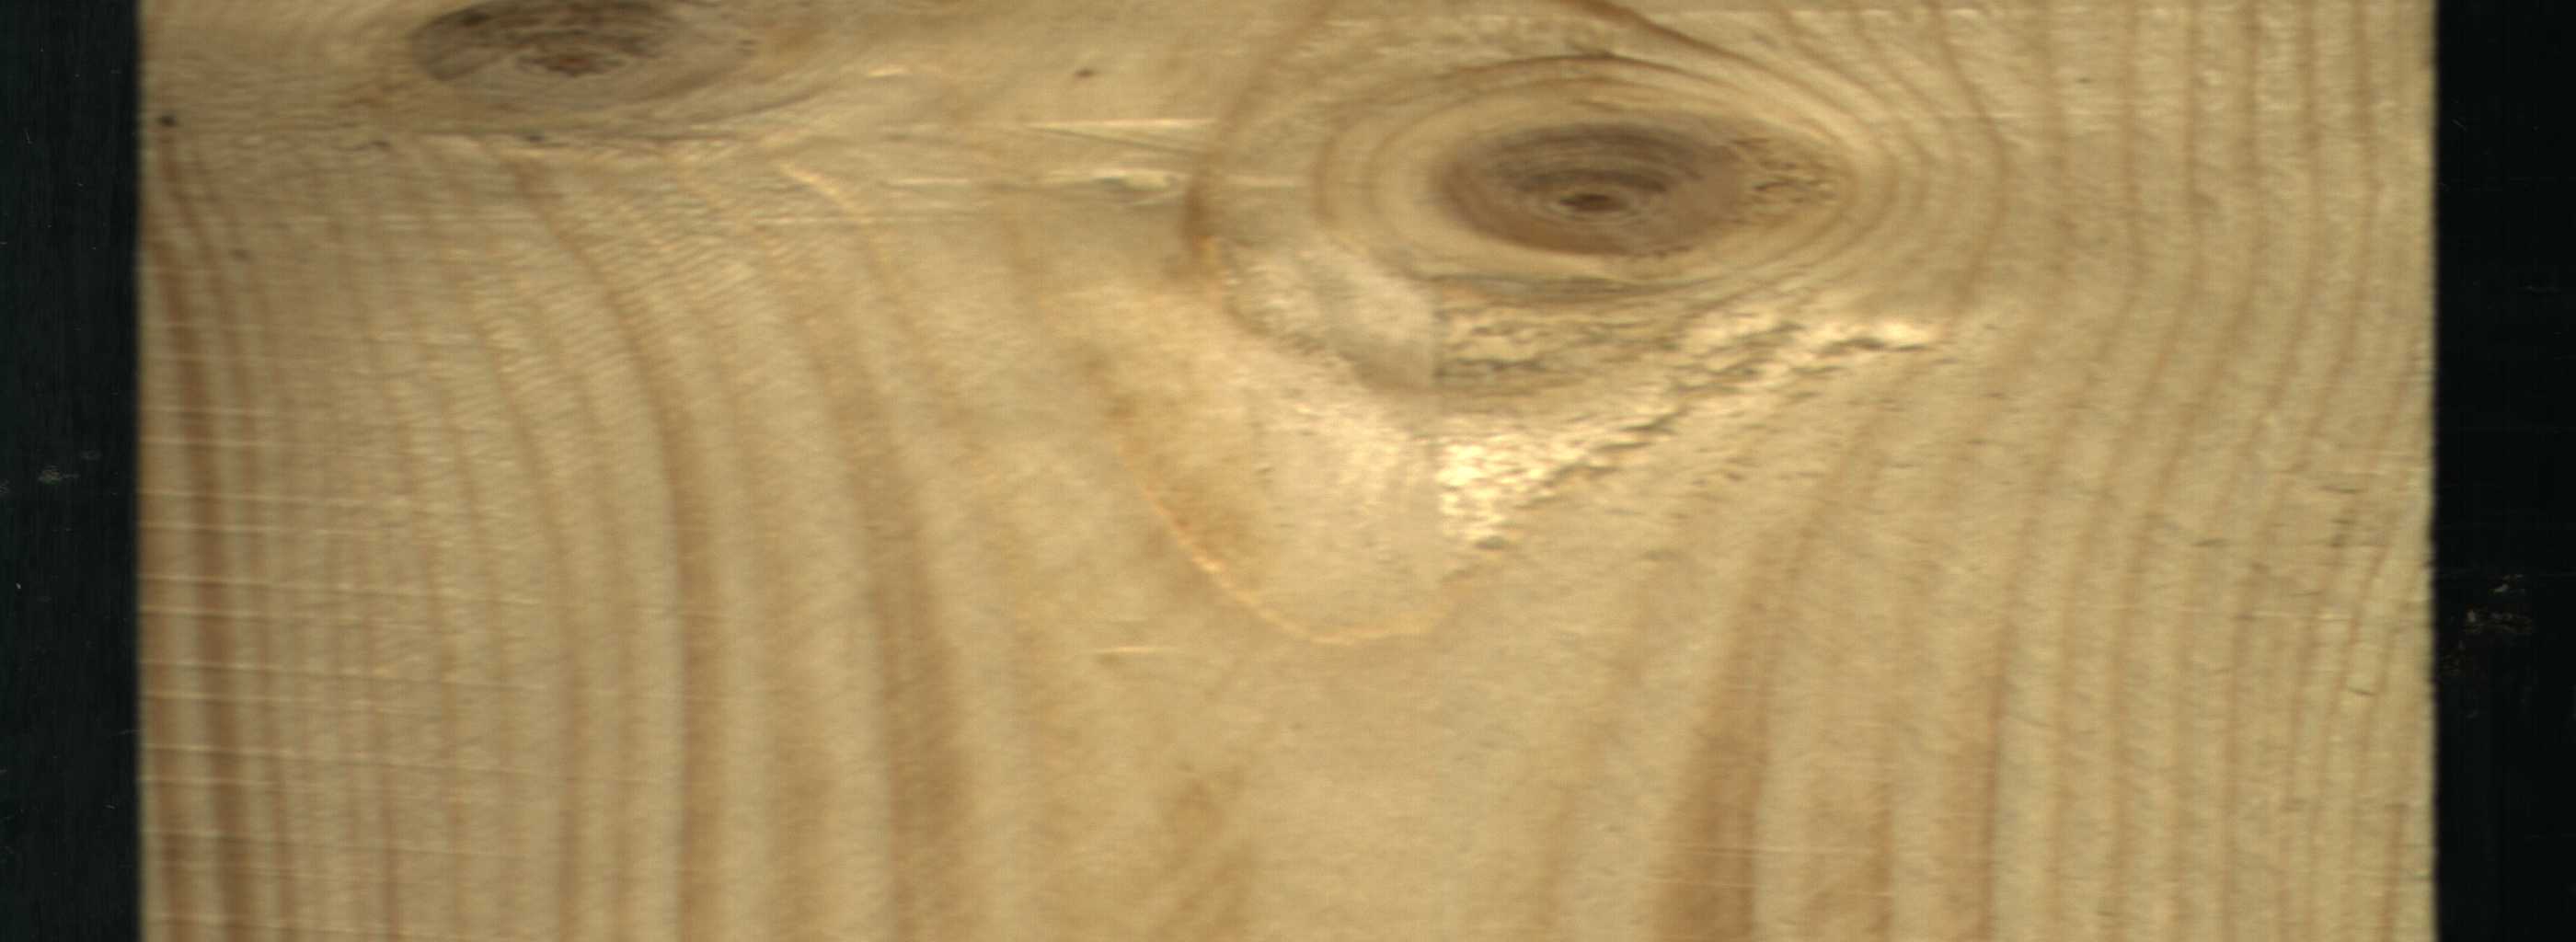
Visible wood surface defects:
Live_Knot
Live_Knot